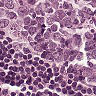
Metastatic tissue present: no